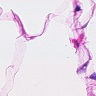
Metastatic tissue present: no